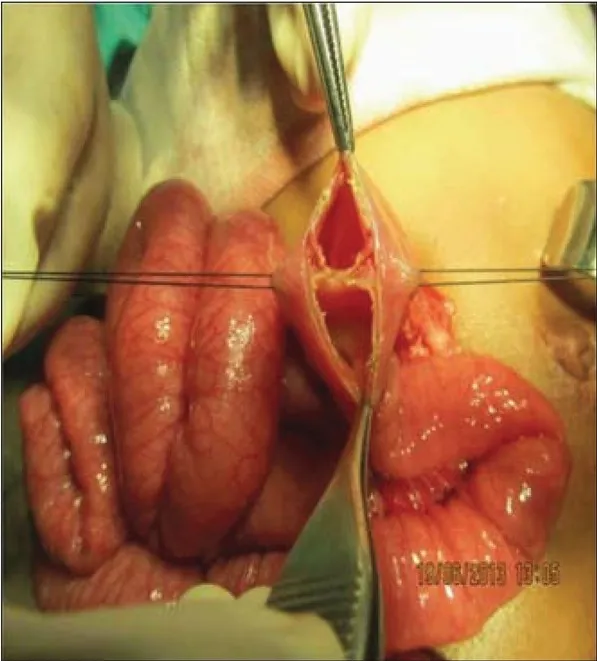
Intra-operative image of the first patient showing the jejunal web.
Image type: medical_photograph (other_medical_photograph)